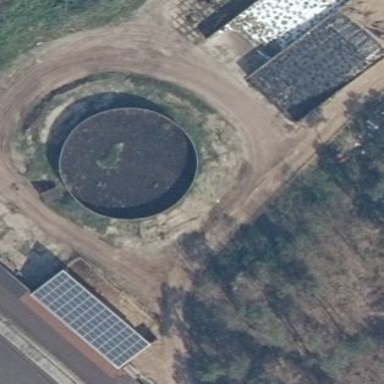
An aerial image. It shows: Storage tank with man-made structure.